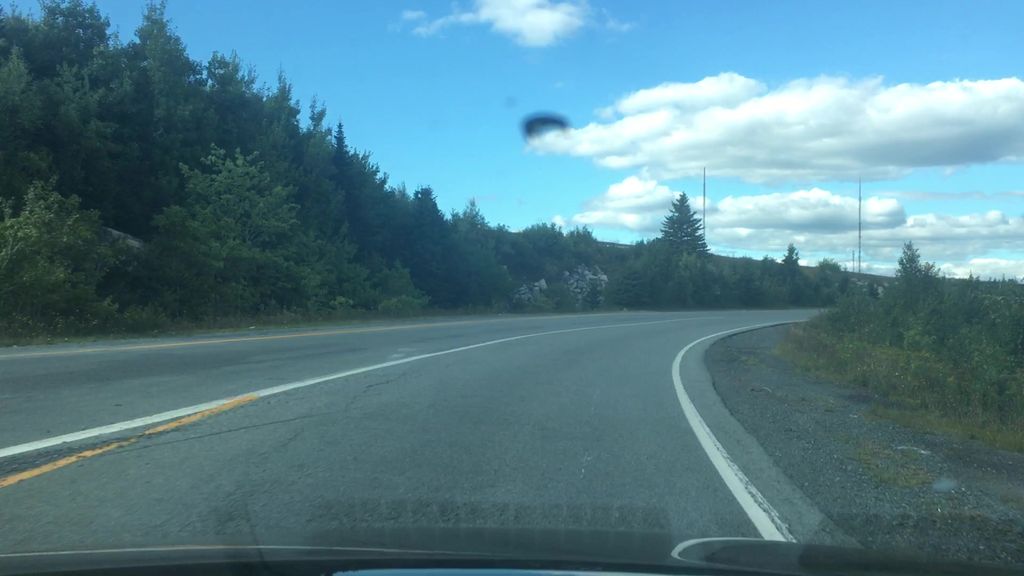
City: halifax